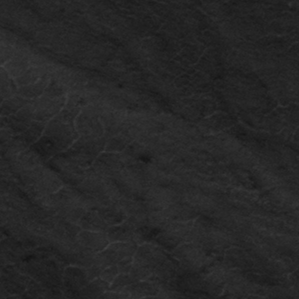
Label: frost